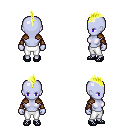
a pixel art fantasy rpg character, female body template, dark elf, purple skin, leather shoulder armor, white pants, gold mohawk hairstyle, cloth bracers, ghillies, four views (front, back, left, right), 2x2 character sprite sheet, small pixel art, hard edges, no anti-aliasing